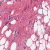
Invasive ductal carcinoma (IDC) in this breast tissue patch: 1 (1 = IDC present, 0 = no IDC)